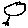
Label: bird